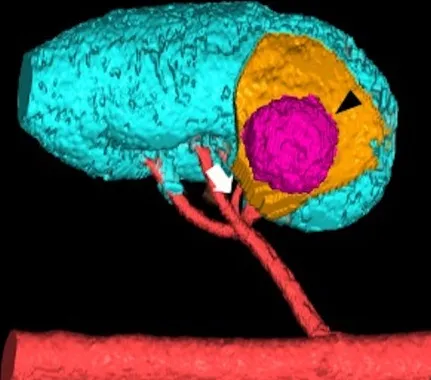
3D reconstruction of the CT scan. The renal tumor (black arrow) is seen on the dorsal of the kidney. The feeding branch (white arrow) entered the tumor directly from the first posterior branch of the renal artery and the ischemic area (yellow area) was identified.
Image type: radiology (ct)